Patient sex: F
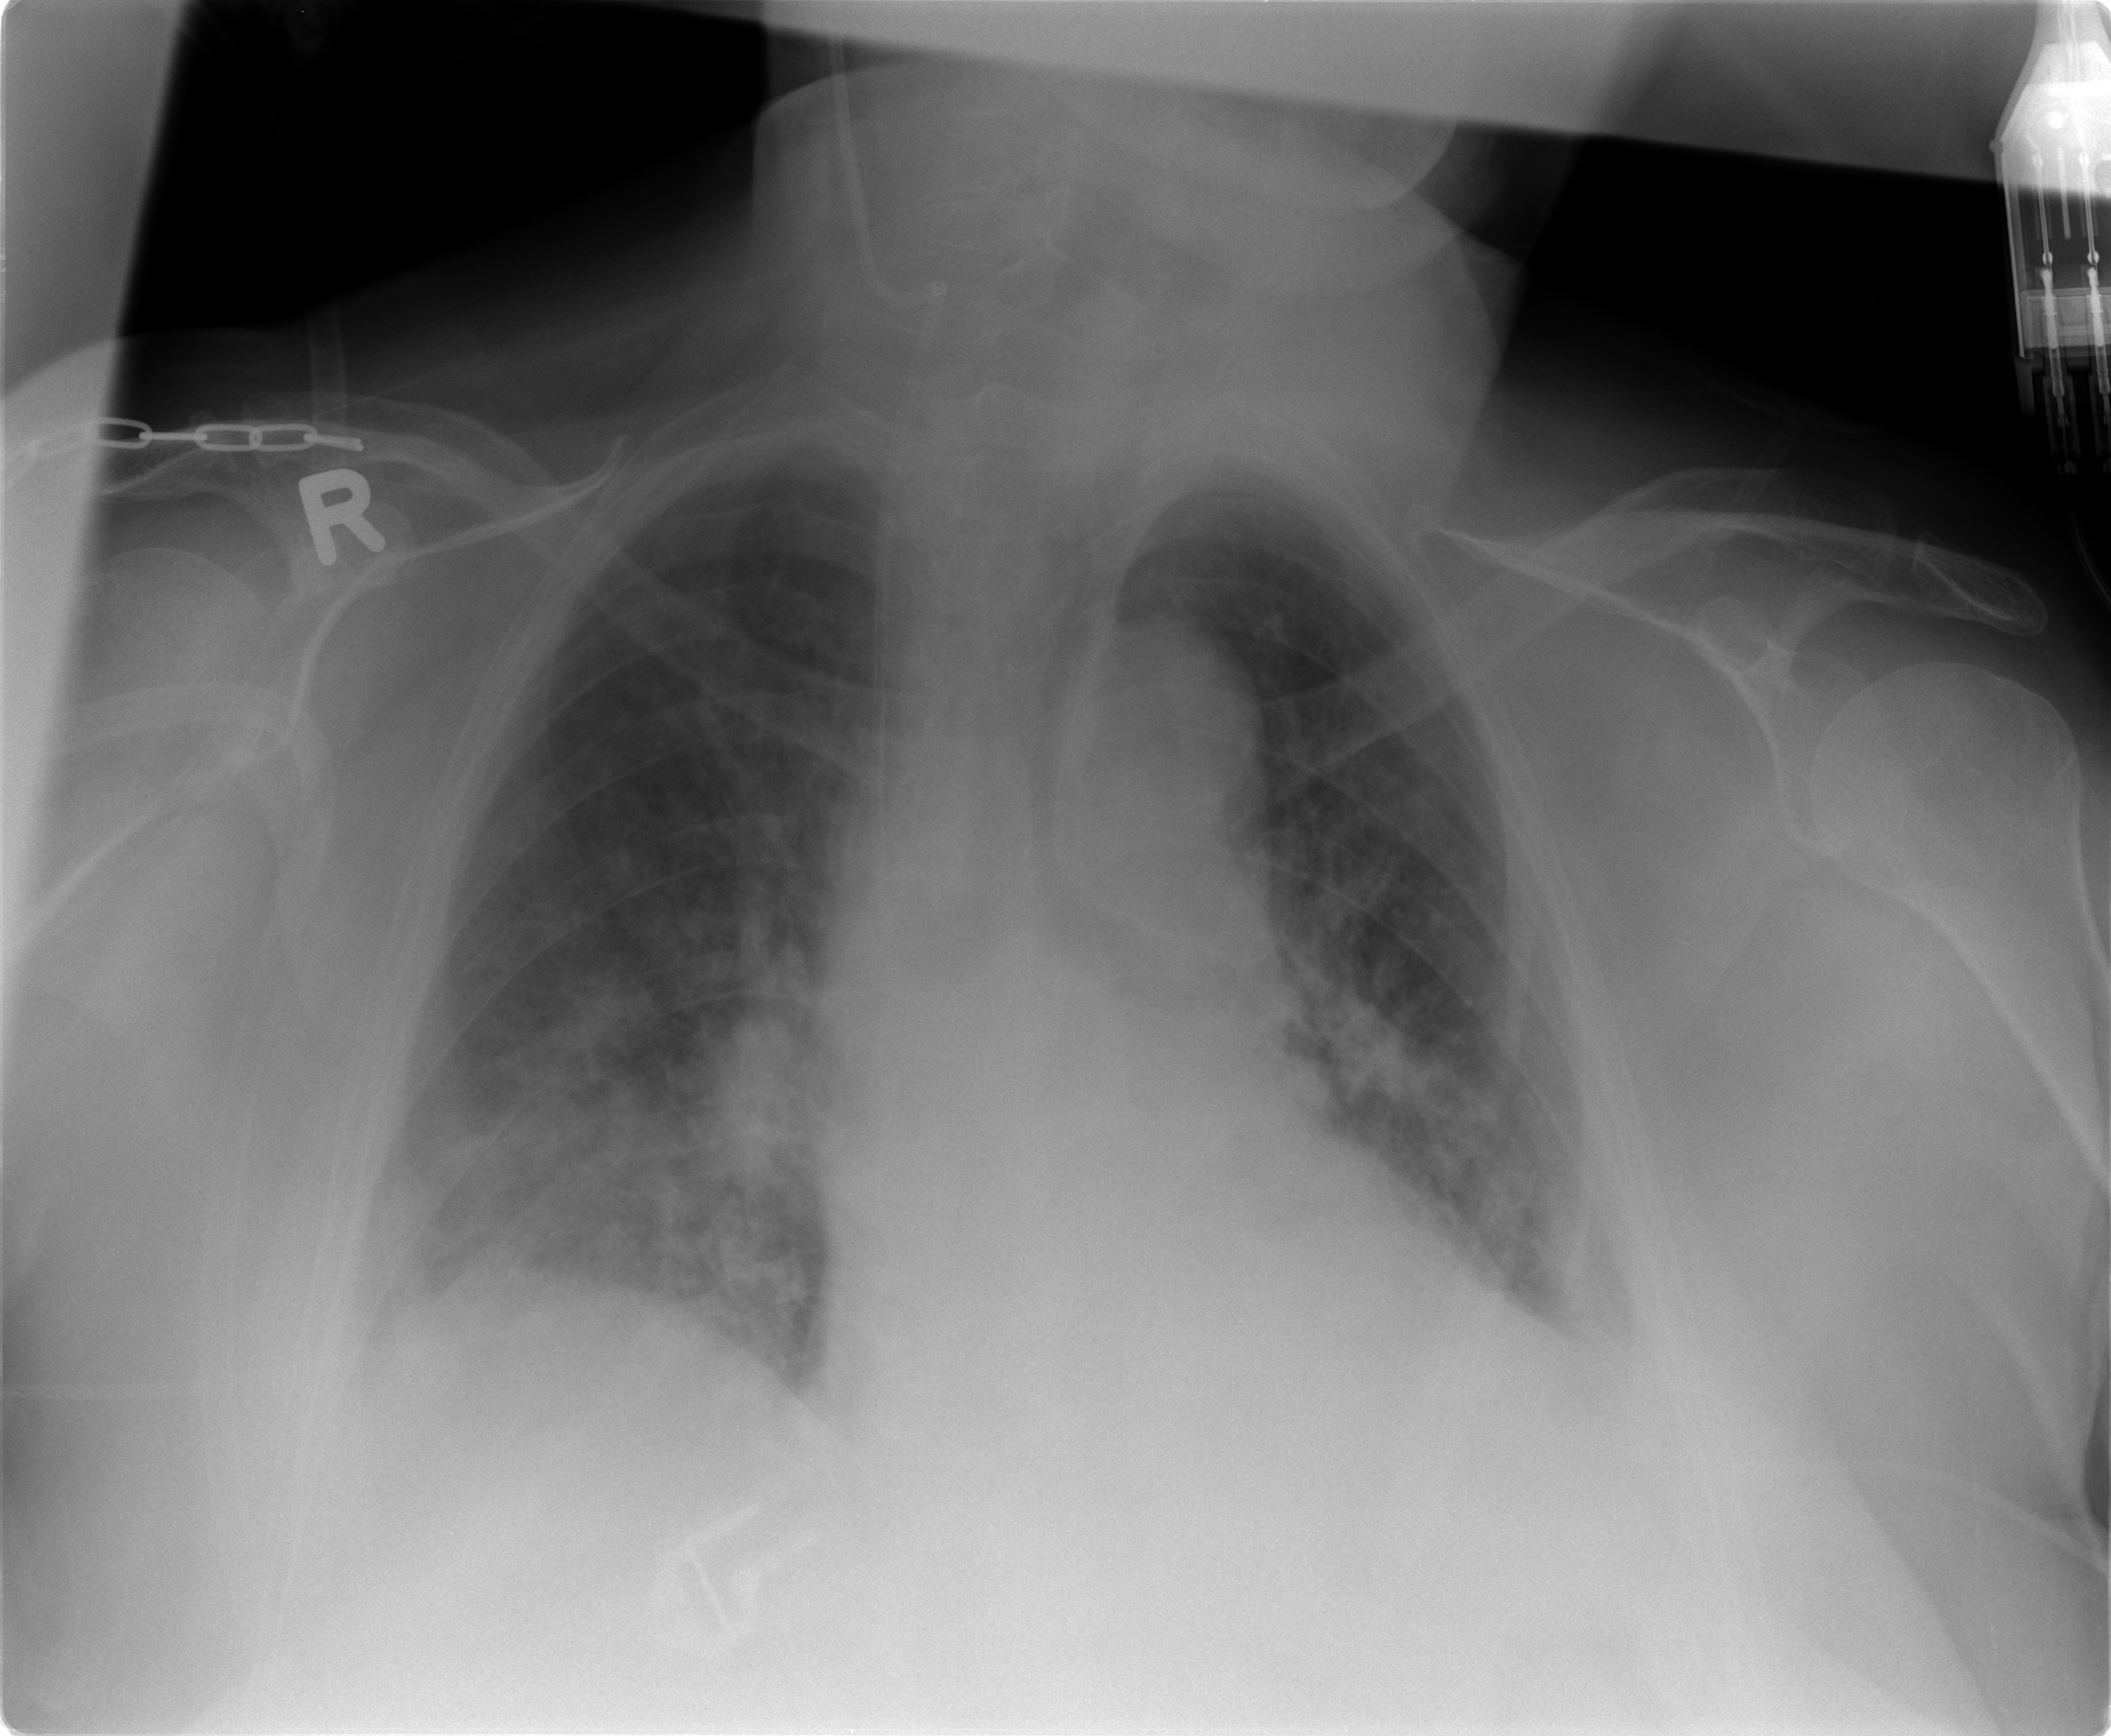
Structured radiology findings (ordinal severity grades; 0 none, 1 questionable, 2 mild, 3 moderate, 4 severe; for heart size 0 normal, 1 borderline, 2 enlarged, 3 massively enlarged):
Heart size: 0
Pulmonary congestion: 0
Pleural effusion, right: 2
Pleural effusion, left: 2
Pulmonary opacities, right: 0
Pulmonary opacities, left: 0
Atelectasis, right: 2
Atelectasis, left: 2